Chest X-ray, PA view. Patient: 59 years old, sex M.
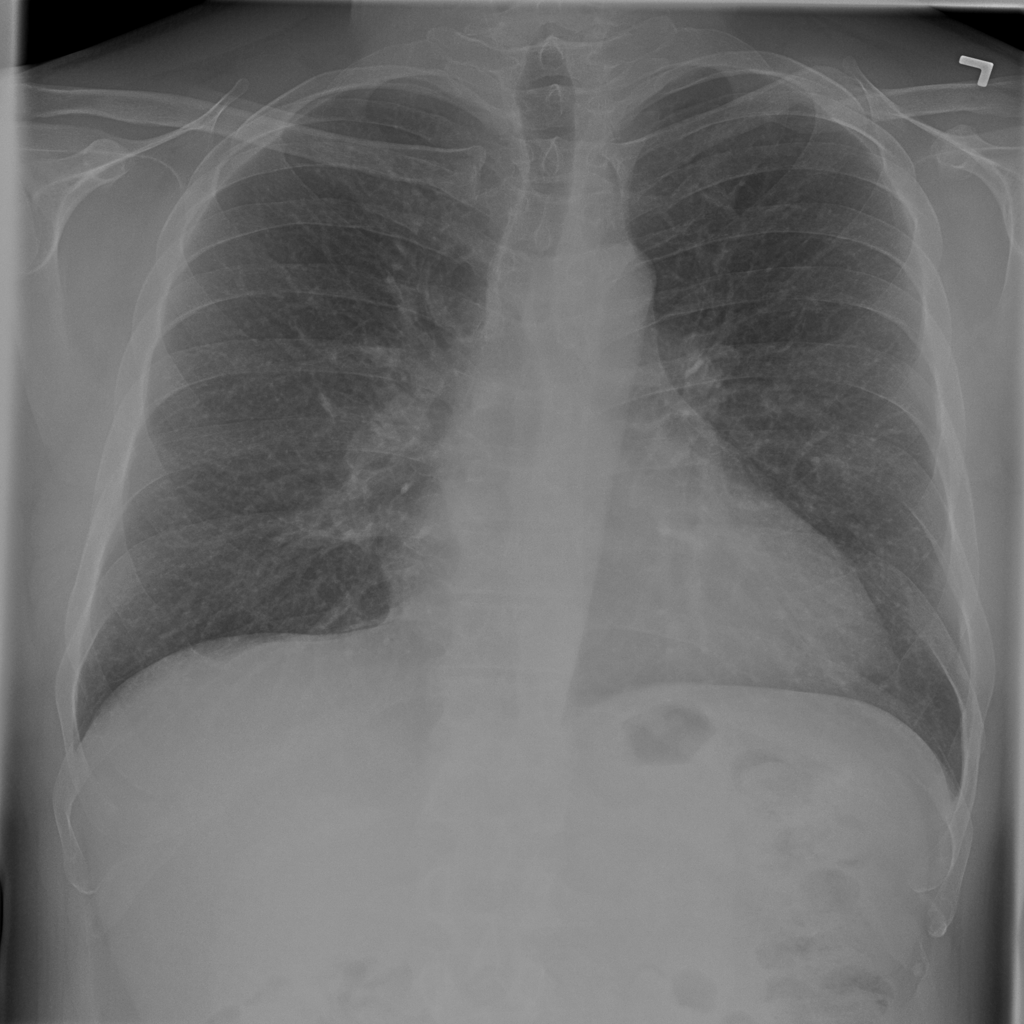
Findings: No Finding